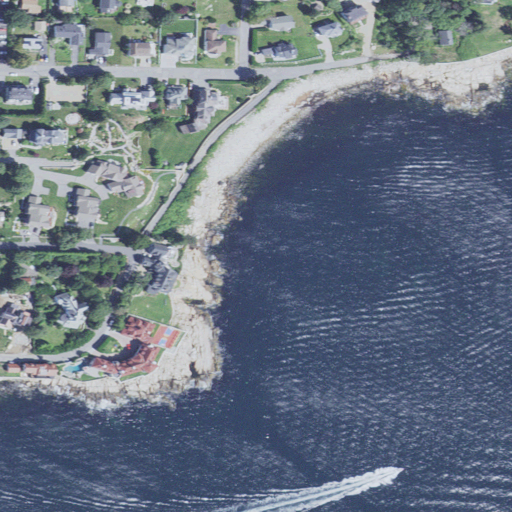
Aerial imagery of beach in Massachusetts named Popplestone Beach containing open water, medium intensity development, barren land, low intensity development, high intensity development, grassland, and open development